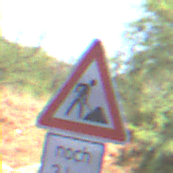
Verkehrszeichen: Arbeitsstelle
Zusatzzeichen unten: LaengeEinerStrecke4
Umgebung: Roofed, Underpass
Tageszeit: Midday
Wetter: Clear
Licht: Natural
Jahreszeit: NotSpecified
Kontrast: LowContrast